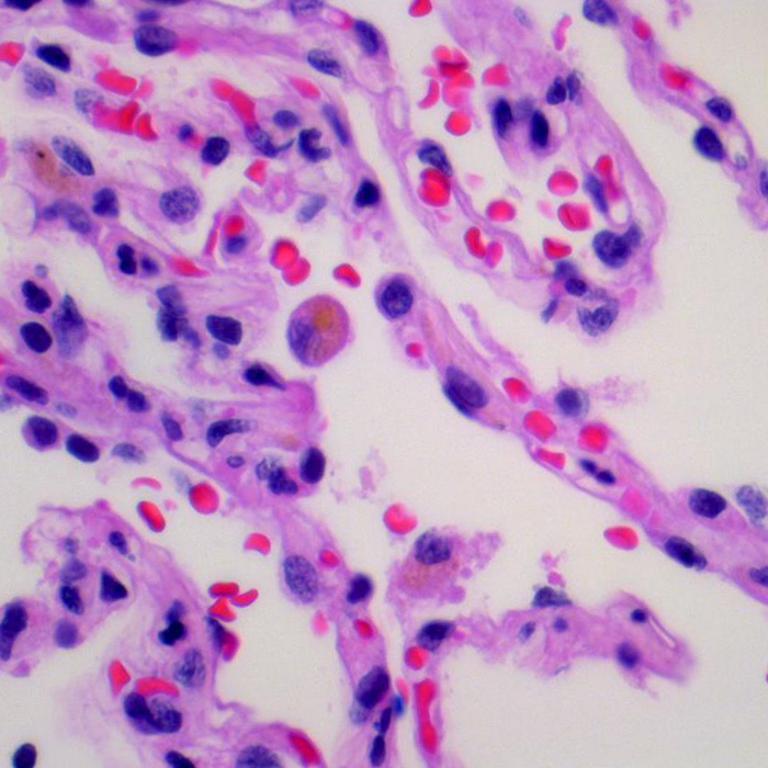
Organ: lung
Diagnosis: benign